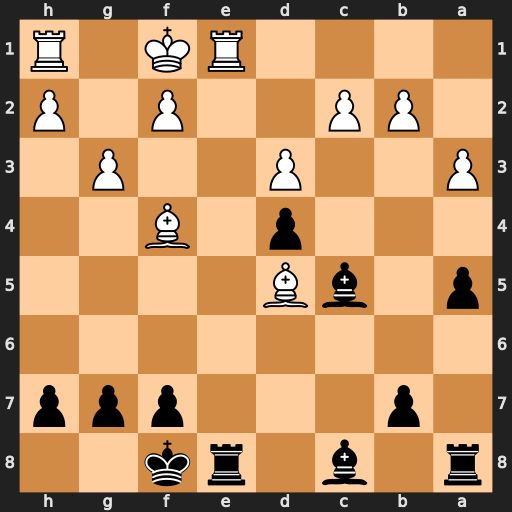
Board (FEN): r1b1rk2/1p3ppp/8/p1bB4/3p1B2/P2P2P1/1PP2P1P/4RK1R
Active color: b
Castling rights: -
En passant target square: -
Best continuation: Bh3+ Bg2 Rxe1+ Kxe1 Bxg2